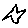
Label: star